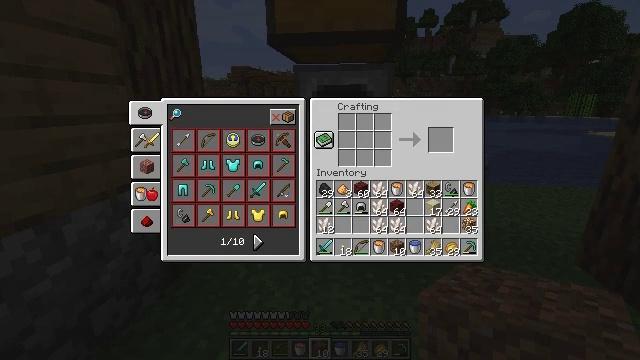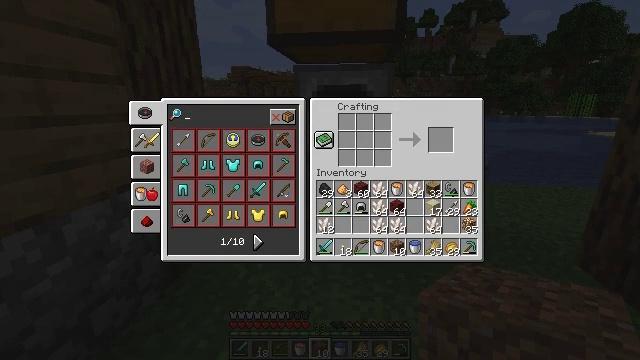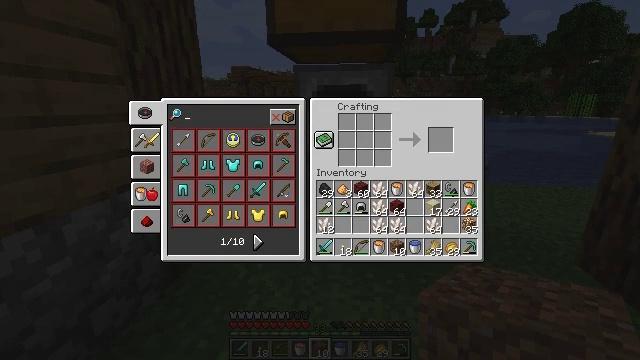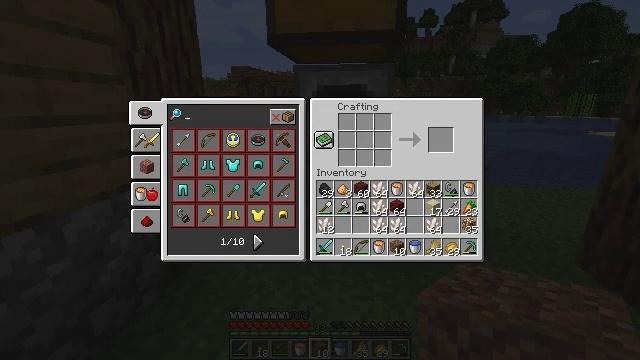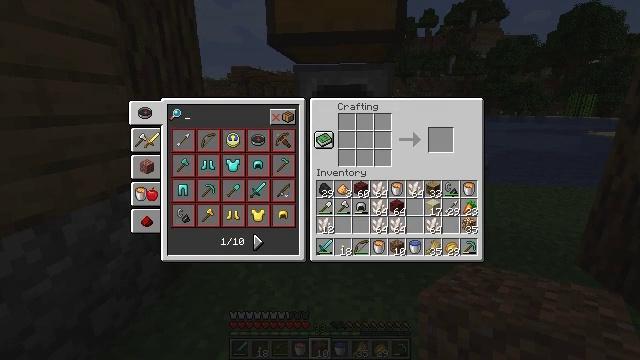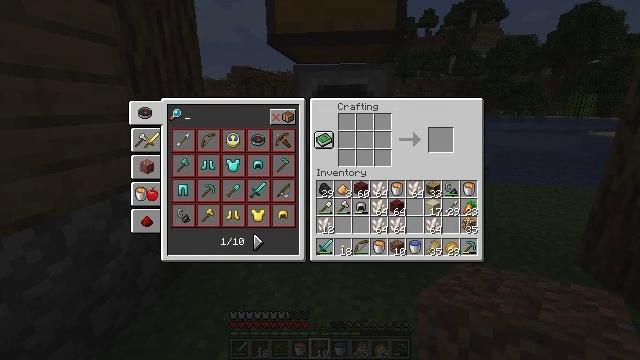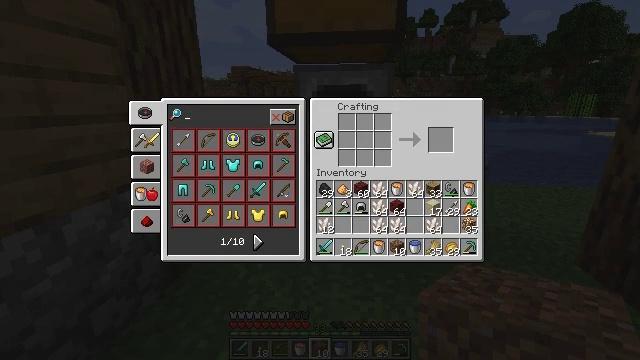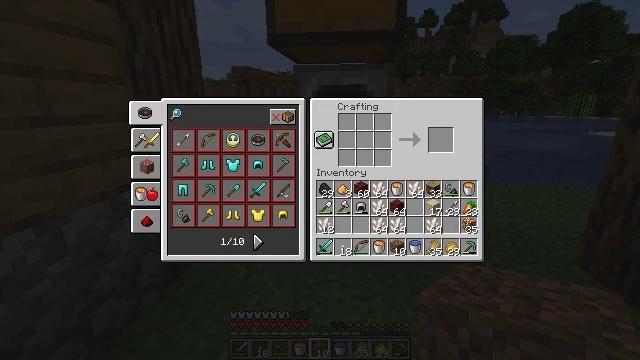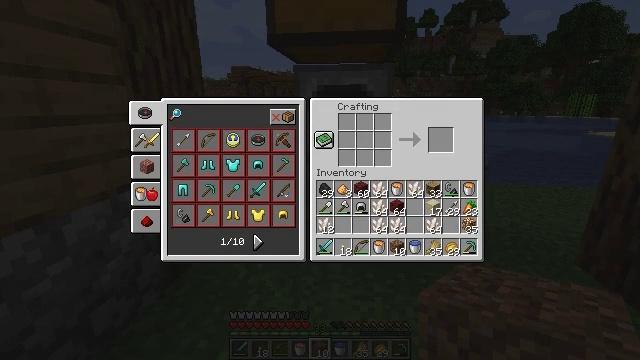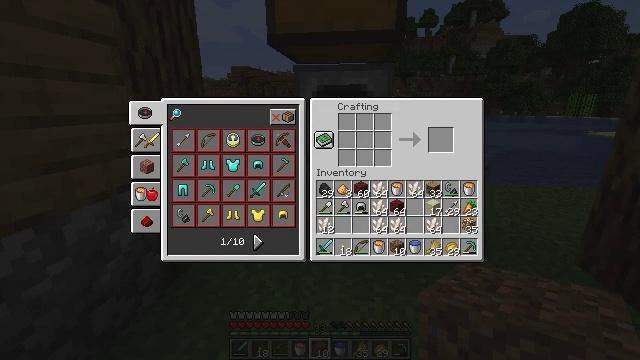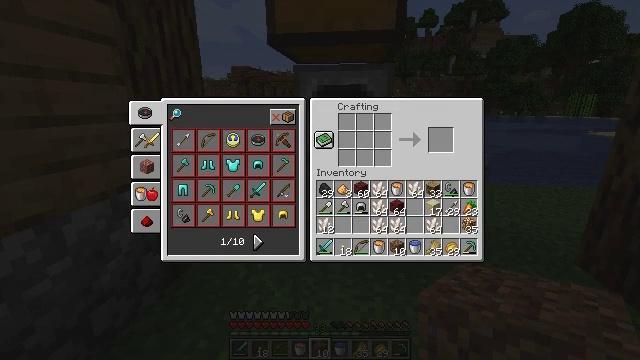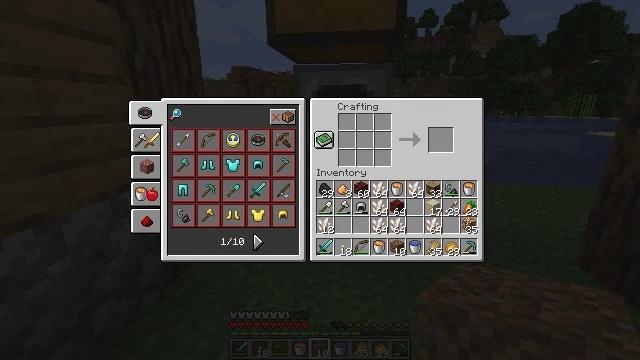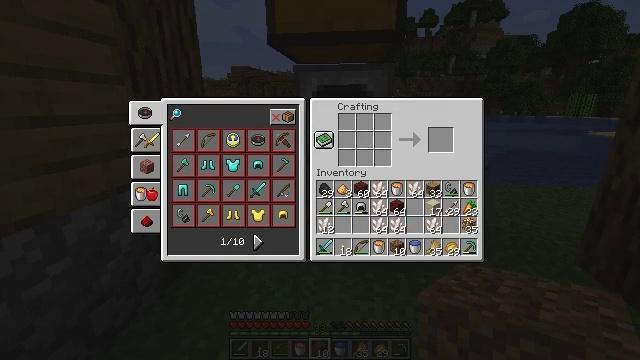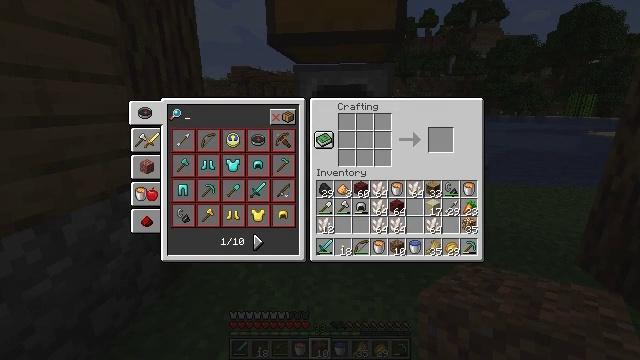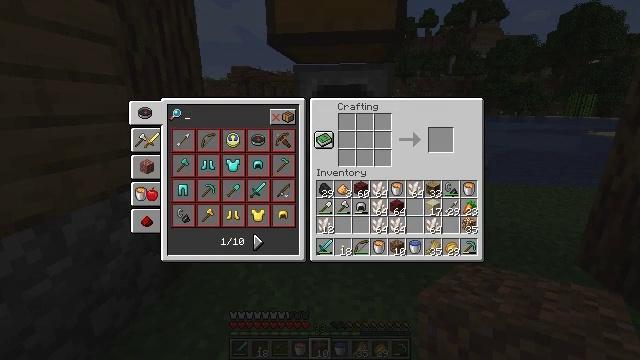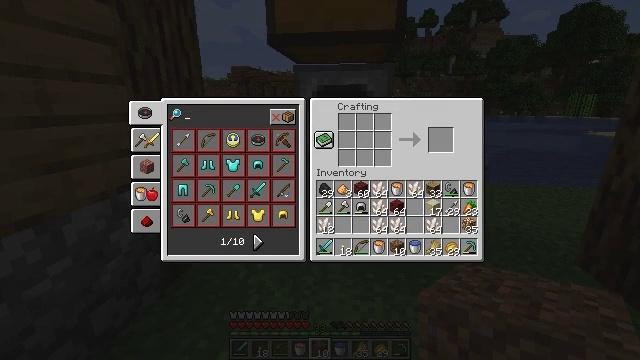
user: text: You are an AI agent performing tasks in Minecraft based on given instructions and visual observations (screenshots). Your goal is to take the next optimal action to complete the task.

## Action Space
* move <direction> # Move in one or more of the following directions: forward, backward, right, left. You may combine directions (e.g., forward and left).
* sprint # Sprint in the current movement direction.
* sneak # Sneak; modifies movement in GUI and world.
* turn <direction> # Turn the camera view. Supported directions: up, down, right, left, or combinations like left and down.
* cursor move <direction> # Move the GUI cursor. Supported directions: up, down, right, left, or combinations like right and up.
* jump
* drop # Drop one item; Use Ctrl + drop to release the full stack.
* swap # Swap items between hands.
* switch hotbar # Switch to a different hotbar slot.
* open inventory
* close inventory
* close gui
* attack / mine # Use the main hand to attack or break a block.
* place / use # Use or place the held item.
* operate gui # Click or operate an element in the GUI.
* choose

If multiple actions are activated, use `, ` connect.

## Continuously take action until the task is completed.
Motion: motion action
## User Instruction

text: Make a quartz block by combining nether quartz.
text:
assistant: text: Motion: operate gui
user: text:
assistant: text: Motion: operate gui
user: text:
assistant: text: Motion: cursor move left
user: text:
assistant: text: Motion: cursor move left
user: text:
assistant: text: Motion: no_op
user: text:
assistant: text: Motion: no_op
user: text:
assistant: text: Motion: no_op
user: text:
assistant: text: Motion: no_op
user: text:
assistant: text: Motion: no_op
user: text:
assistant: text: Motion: cursor move right
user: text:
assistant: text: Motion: no_op
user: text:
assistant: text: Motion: no_op
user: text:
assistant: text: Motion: no_op
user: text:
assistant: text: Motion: no_op
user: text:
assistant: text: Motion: no_op
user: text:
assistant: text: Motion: no_op
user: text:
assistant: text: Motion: no_op
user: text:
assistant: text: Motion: drop
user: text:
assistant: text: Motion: drop
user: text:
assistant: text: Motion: drop
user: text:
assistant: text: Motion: no_op
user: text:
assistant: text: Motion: no_op
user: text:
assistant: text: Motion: no_op
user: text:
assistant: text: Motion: no_op
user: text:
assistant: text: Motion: no_op
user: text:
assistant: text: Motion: no_op
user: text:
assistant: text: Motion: move left
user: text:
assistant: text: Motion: move left
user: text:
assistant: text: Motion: move left
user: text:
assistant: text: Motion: move left